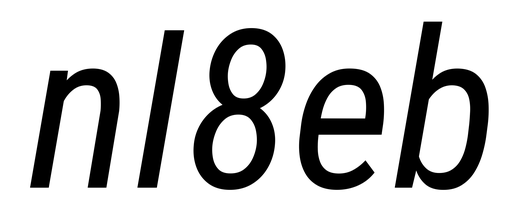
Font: Roboto-Italic_Condensed_Italic